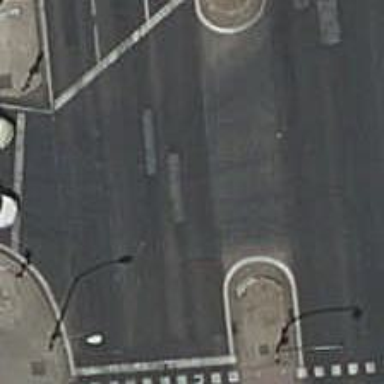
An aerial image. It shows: Road with traffic signals.